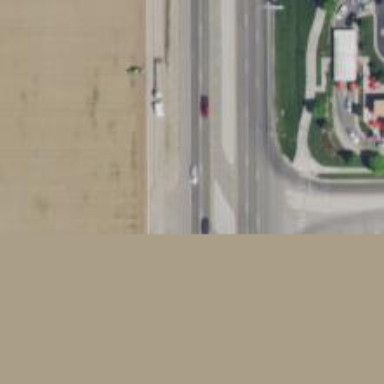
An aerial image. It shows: Trunk link highway with asphalt surface.